Aerial crown-view tile of a tropical tree (Barro Colorado Island, Panama), acquired 20240918:
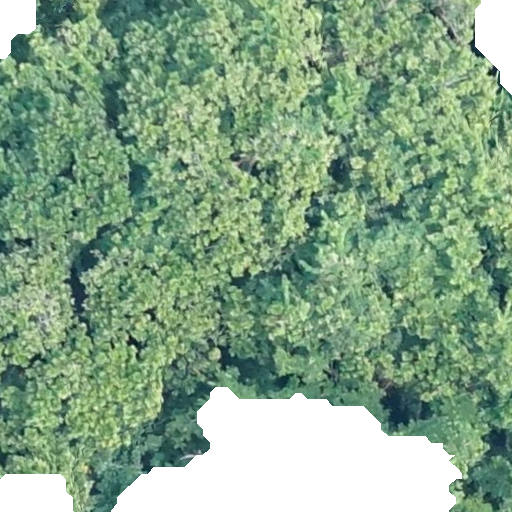
Species: Anacardium excelsum
GBIF accepted scientific name: Anacardium excelsum
Crown area: 761.355 m²